Interaction volume radius: 5 \u00c5
Interaction volume height: 20 \u00c5
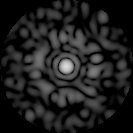
Disorder parameter: 0.8986